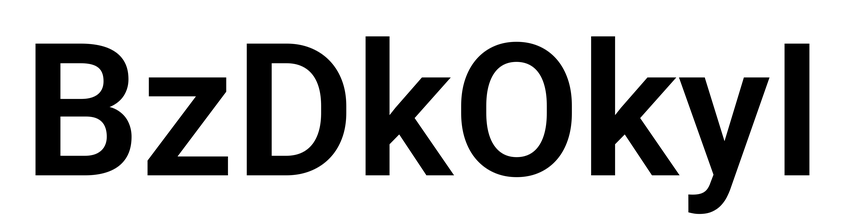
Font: Roboto_SemiBold